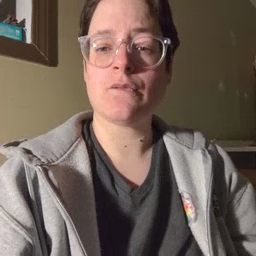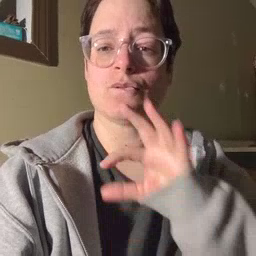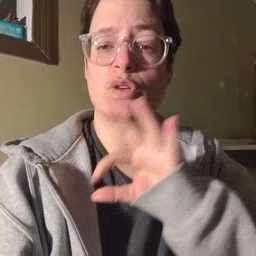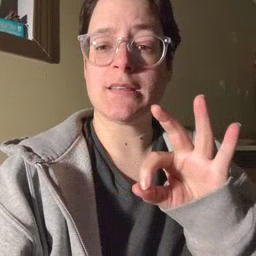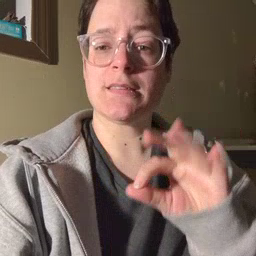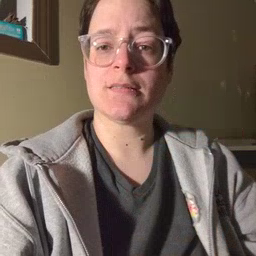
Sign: frenchfries